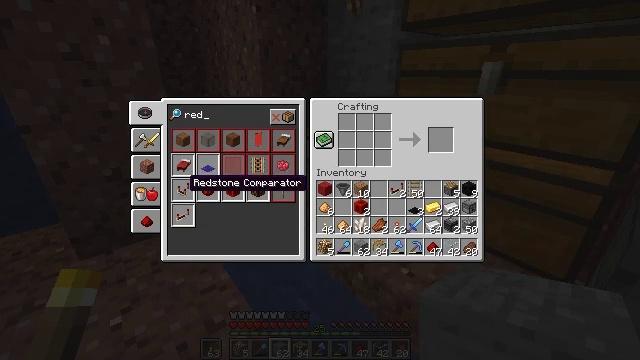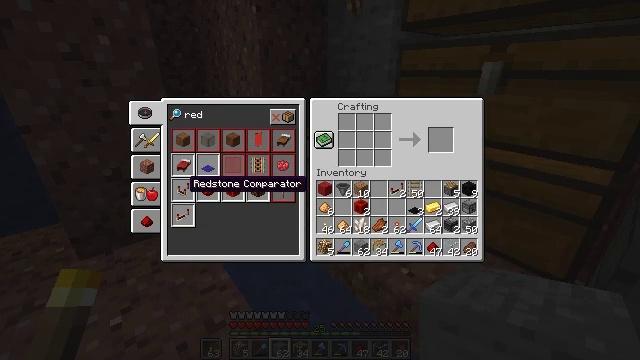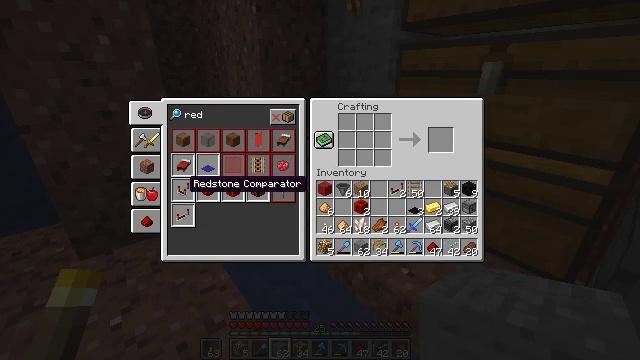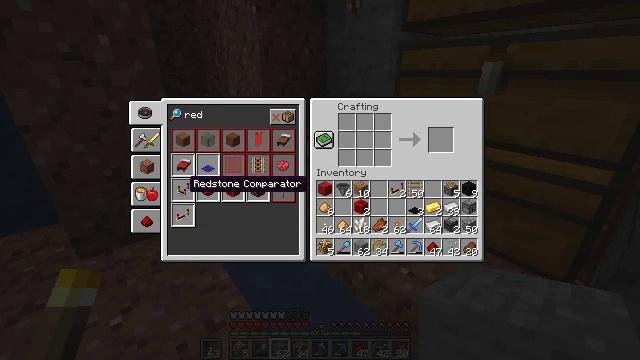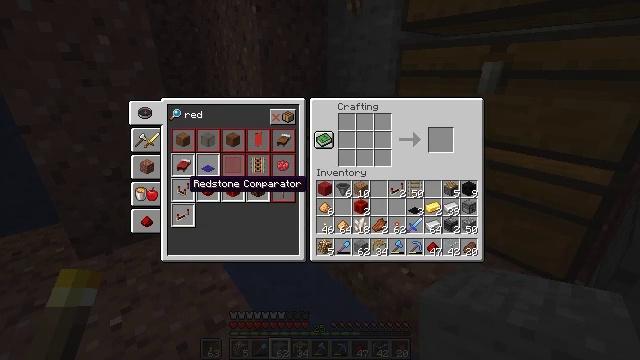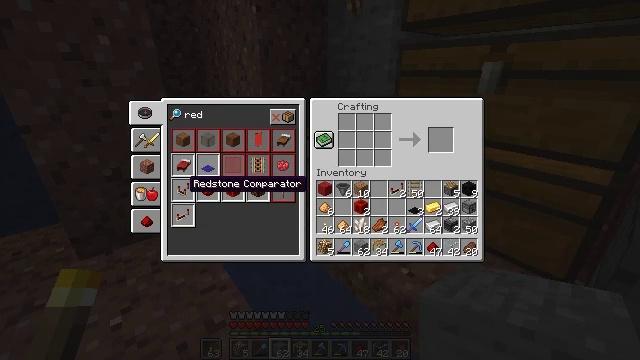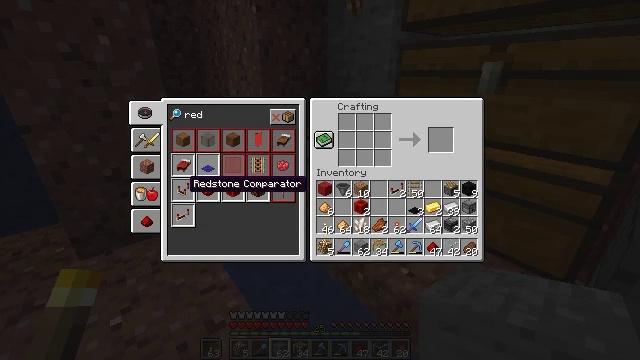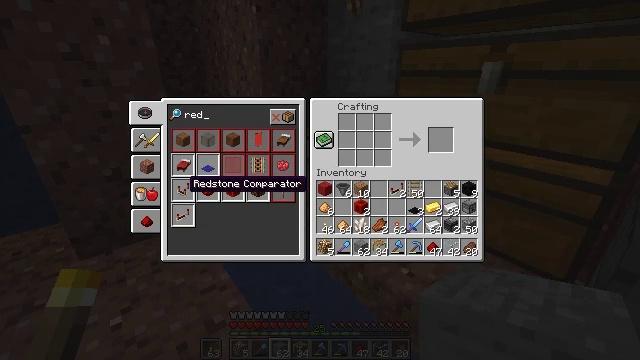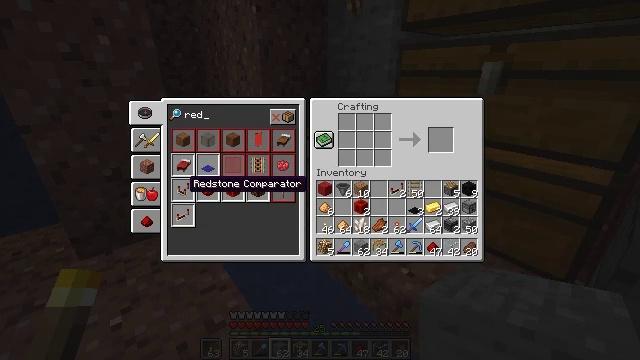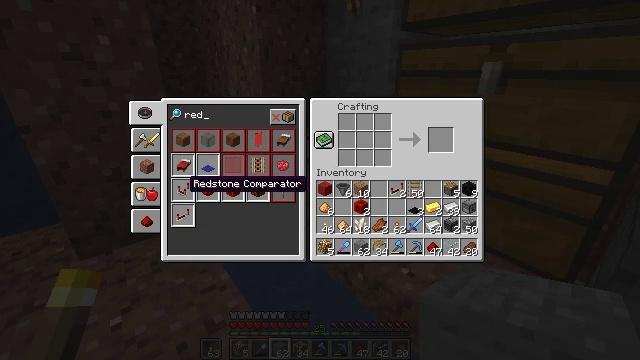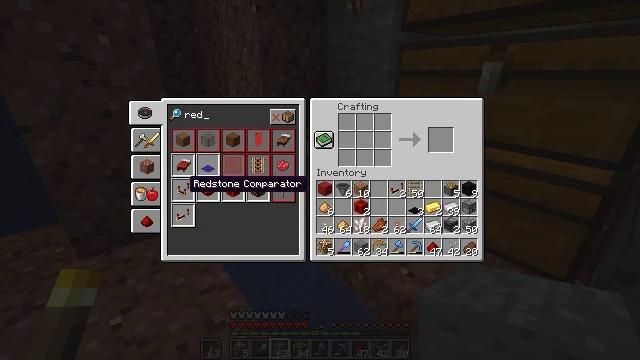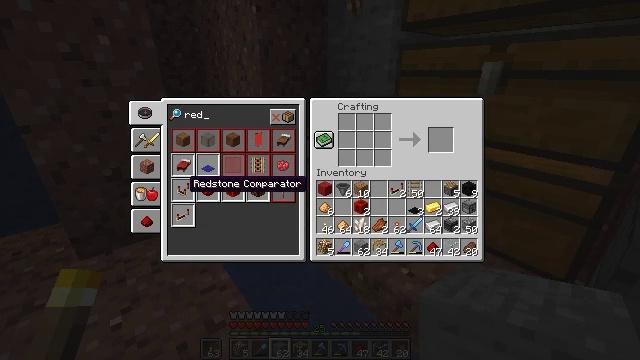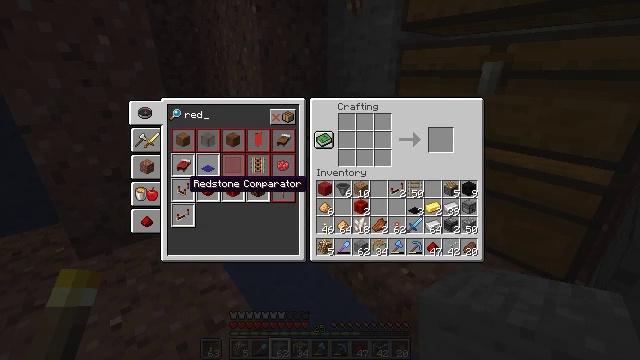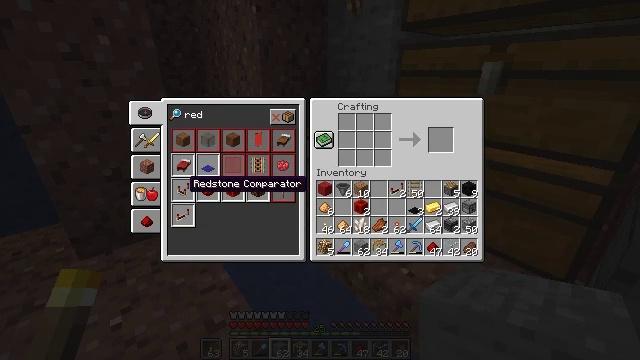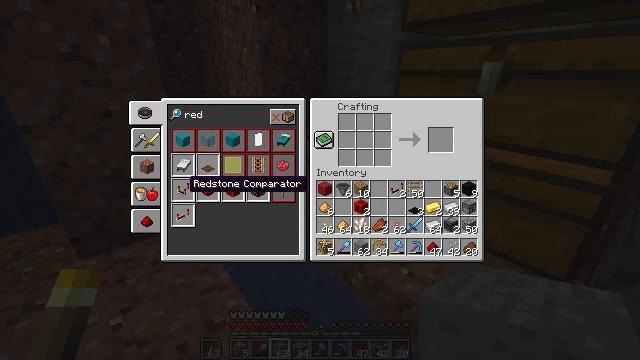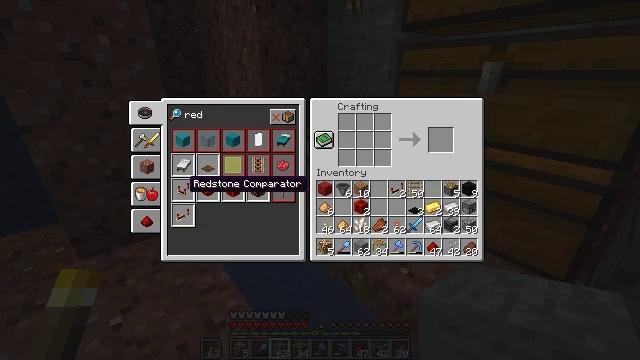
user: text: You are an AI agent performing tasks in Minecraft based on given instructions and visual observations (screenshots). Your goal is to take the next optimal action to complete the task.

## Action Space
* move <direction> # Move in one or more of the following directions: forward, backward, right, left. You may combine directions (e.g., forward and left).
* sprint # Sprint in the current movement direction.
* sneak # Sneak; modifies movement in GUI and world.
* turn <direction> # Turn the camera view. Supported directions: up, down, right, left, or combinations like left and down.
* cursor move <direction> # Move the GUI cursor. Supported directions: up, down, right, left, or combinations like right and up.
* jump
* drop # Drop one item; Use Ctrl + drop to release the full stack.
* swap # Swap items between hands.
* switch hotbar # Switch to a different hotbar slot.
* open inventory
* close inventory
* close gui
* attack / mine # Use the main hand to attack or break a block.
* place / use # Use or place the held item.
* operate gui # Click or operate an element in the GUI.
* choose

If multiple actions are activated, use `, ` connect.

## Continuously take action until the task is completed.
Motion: motion action
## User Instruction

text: Form a comparator using the crafting grid.
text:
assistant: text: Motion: no_op
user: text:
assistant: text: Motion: no_op
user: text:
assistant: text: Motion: no_op
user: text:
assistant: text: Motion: no_op
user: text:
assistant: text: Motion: no_op
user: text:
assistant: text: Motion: no_op
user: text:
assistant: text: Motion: no_op
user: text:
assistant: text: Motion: no_op
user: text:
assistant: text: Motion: no_op
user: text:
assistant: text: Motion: no_op
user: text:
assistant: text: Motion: operate gui
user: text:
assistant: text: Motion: operate gui
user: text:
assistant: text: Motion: operate gui
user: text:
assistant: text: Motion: no_op
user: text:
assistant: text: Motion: no_op
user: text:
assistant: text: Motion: no_op
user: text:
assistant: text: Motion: no_op
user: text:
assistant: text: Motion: no_op
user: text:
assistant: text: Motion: no_op
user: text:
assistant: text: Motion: no_op
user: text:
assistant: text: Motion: no_op
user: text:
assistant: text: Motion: no_op
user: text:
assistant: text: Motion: no_op
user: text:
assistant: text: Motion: no_op
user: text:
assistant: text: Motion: cursor move right
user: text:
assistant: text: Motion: cursor move right
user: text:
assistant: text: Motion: cursor move right and up
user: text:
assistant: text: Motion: cursor move right and up
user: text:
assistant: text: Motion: cursor move right
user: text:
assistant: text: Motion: no_op